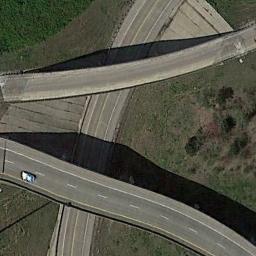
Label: overpass